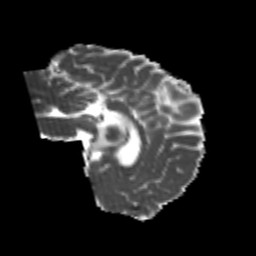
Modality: MD
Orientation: sagittal
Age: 20
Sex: female
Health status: healthy
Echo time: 0.074 s